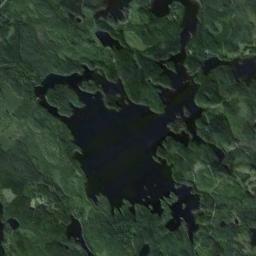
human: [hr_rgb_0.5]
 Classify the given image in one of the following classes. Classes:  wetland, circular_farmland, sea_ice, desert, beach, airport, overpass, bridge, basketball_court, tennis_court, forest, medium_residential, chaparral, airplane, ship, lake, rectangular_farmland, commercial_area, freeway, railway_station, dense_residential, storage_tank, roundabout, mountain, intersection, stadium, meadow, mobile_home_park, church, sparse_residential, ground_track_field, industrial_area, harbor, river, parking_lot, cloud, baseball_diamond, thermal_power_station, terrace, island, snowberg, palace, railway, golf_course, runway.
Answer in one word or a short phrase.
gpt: lake